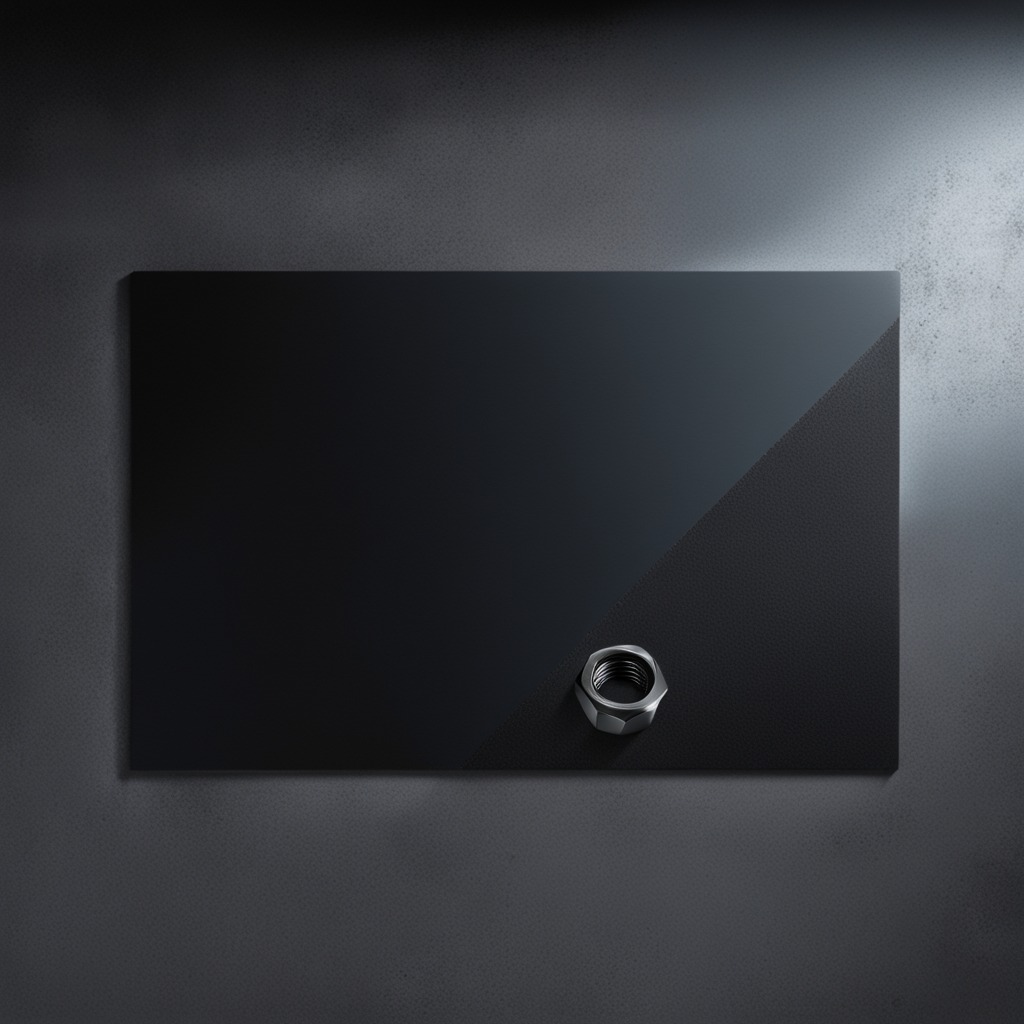
A metal nut is lying on a clean granite tabletop covered with a black rubber mat inside a workshop at night dim ambient light soft shadows worn but beneath the mat.